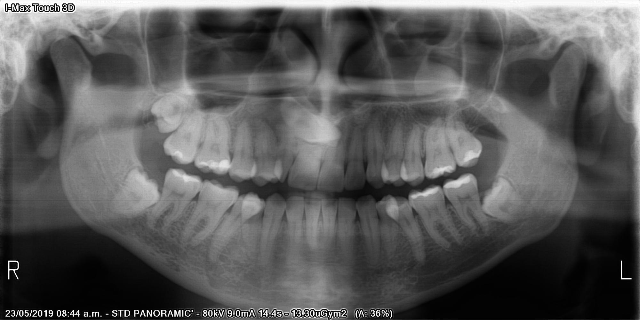
adult